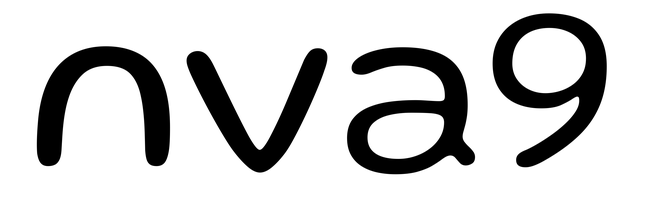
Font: Gluten_Light